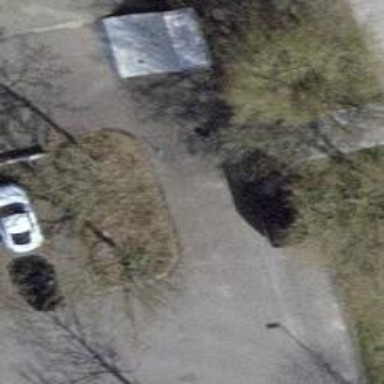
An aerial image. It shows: Bollard barrier.